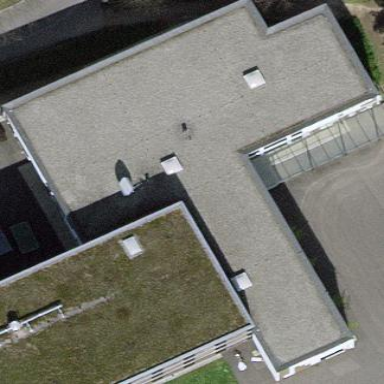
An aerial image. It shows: School building.